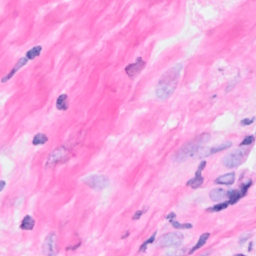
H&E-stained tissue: Breast